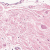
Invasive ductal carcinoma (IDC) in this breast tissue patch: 0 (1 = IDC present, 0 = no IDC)